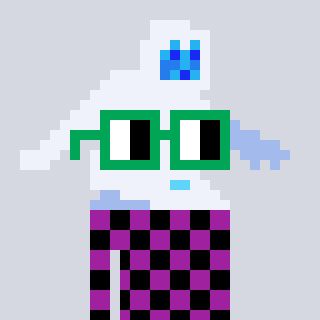
a pixel art character with square green glasses, a yeti-shaped head and a magenta-colored body on a cool background